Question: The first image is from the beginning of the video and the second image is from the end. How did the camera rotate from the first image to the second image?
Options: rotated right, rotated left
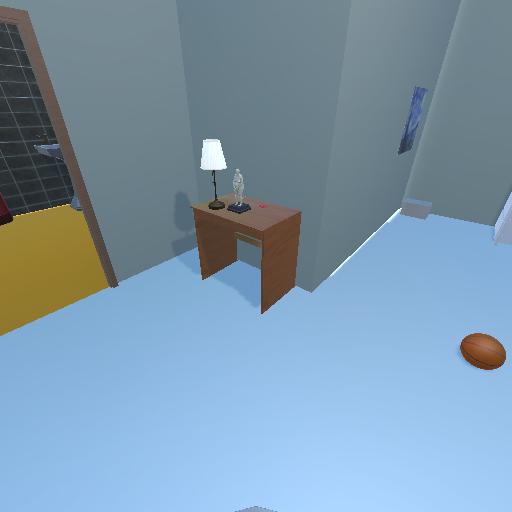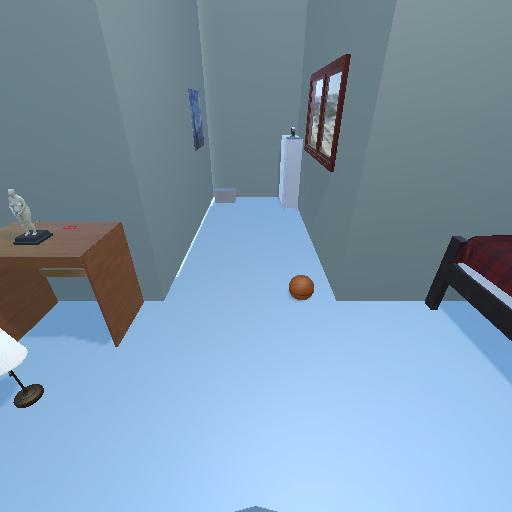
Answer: rotated right